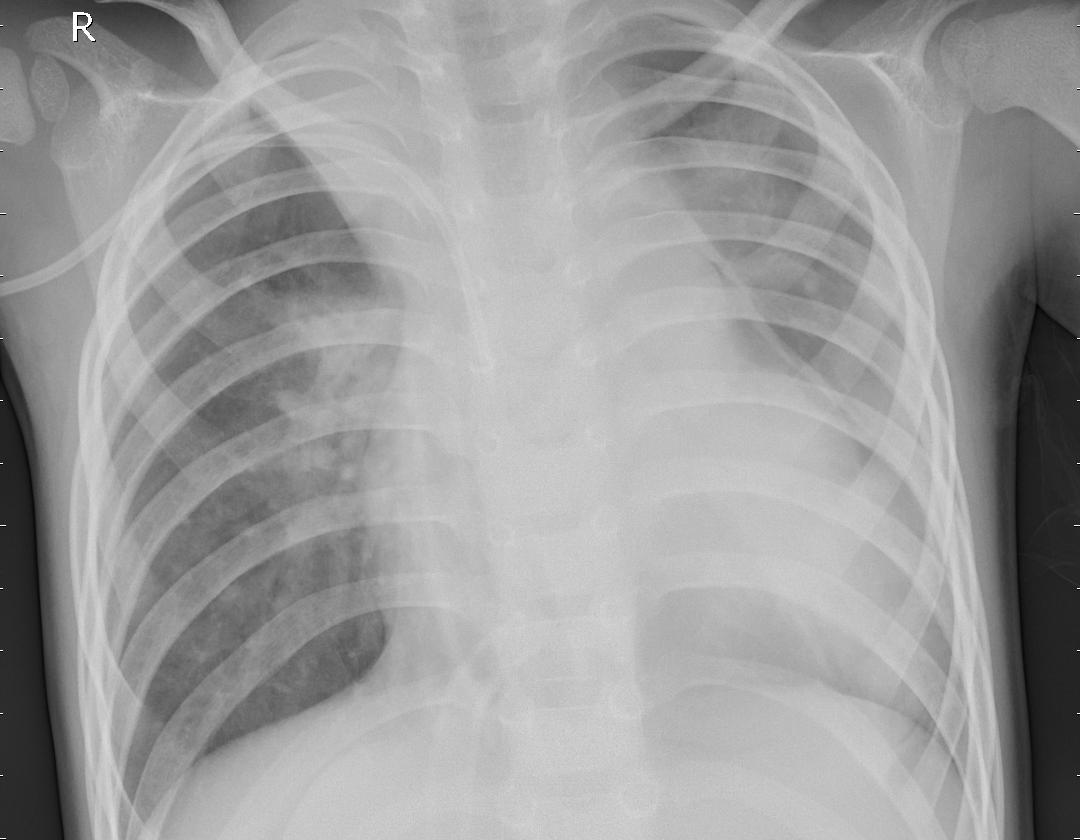
Diagnosis: PNEUMONIA